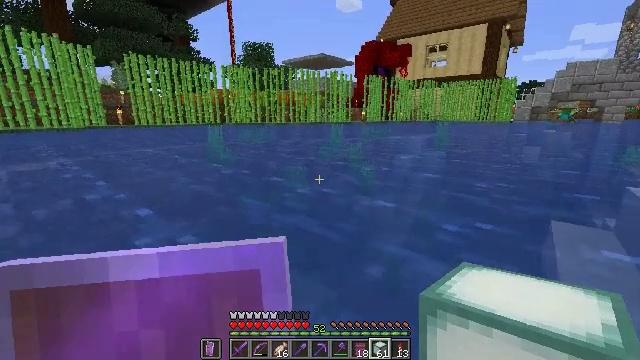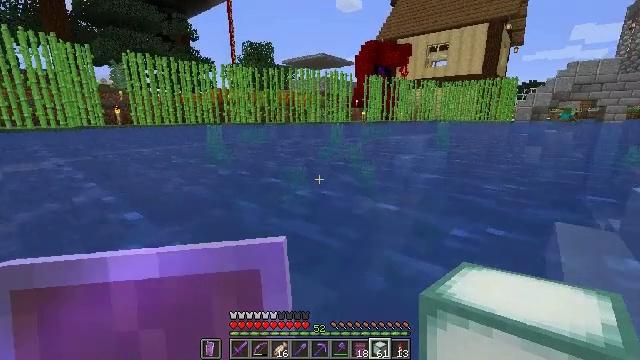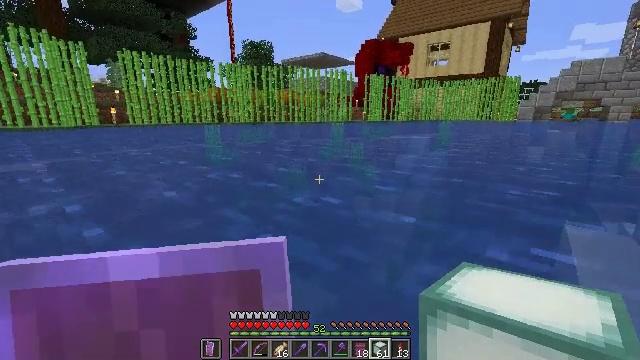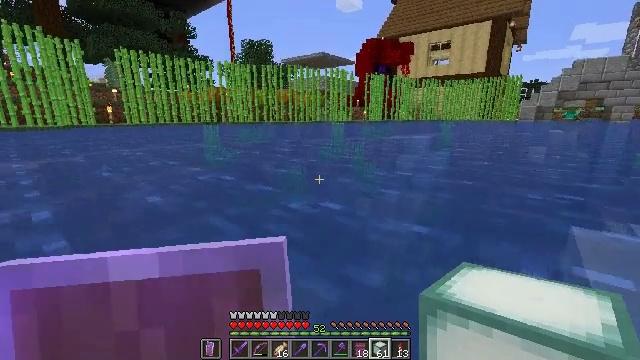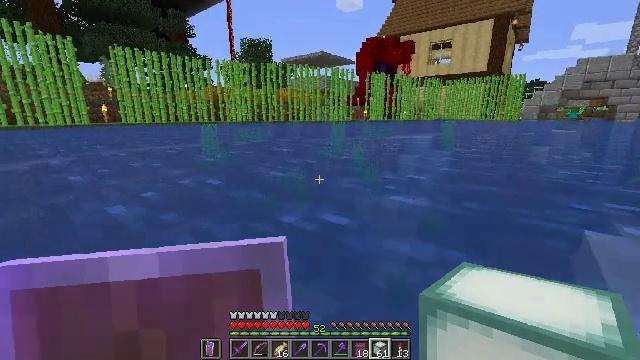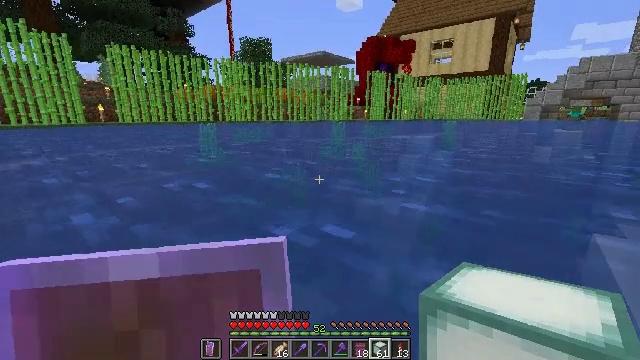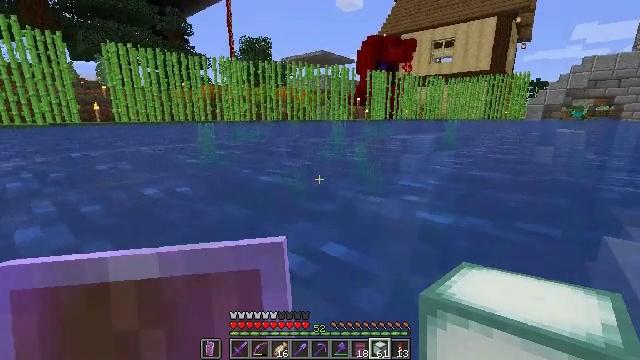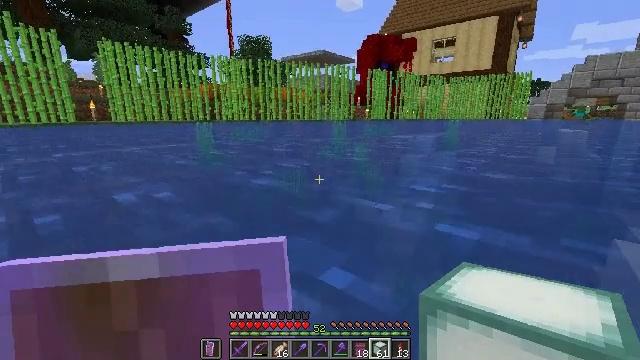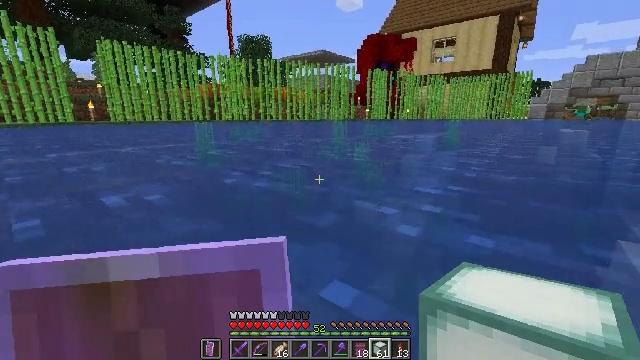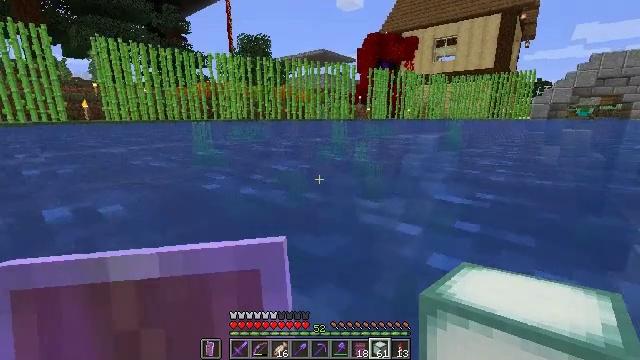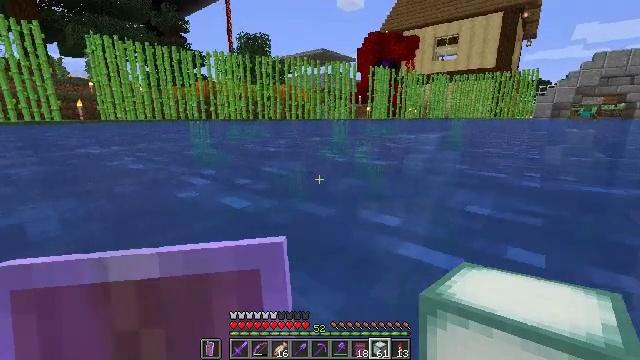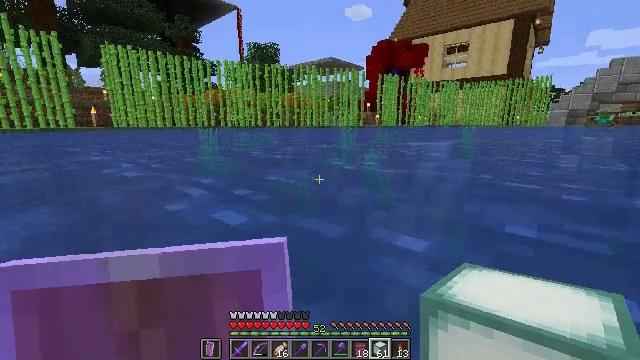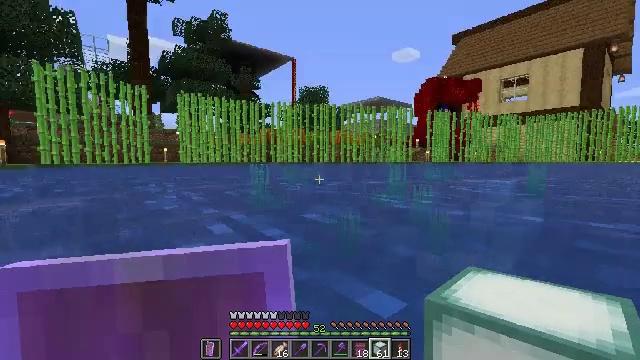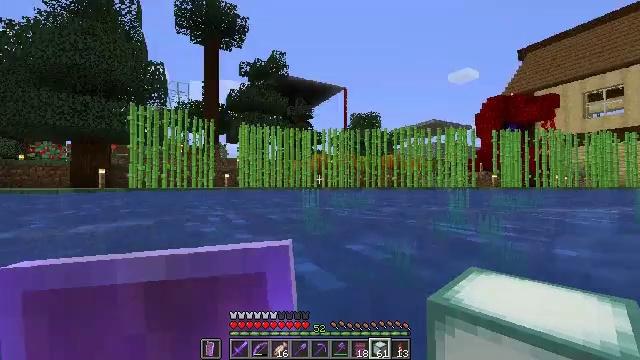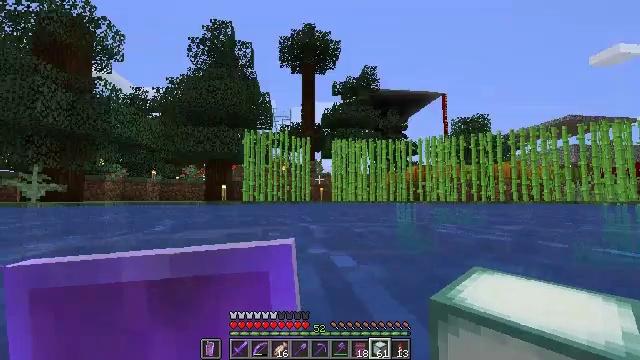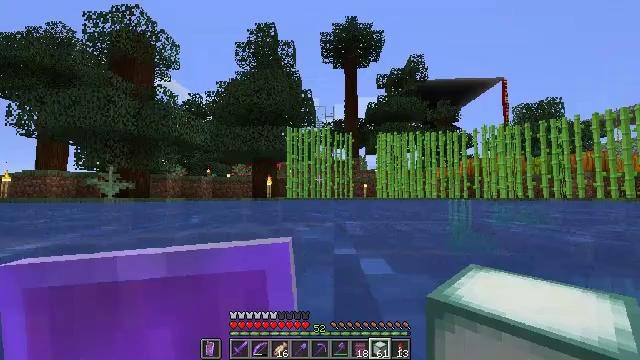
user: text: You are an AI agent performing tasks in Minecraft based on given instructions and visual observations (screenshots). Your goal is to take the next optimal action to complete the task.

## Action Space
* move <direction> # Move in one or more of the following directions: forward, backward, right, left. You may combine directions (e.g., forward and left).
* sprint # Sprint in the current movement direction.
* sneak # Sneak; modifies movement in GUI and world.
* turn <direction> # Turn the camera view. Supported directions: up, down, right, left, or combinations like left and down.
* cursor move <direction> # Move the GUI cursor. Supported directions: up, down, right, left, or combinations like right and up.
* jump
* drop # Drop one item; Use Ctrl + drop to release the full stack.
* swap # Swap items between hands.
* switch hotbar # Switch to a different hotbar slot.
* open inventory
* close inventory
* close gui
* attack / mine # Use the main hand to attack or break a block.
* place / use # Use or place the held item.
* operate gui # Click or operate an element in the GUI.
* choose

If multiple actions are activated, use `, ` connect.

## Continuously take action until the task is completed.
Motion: motion action
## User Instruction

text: Crafting a sea lantern requires the right materials.
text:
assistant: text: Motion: move forward, sprint
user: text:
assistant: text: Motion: move forward, sprint
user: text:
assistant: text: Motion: move forward, sprint
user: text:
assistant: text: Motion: move forward, sprint
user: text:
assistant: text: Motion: move forward, sprint
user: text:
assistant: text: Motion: move forward, sprint
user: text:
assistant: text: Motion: move forward, sprint
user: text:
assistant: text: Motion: move forward, sprint
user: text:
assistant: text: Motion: move forward, sprint
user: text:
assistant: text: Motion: move forward, sprint
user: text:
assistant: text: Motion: move forward, sprint, turn left and up
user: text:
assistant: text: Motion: move forward, sprint, turn left and up
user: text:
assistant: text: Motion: move forward, sprint, turn left and up
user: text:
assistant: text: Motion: move forward, sprint, turn left and up
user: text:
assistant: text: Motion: move forward, sprint, turn left
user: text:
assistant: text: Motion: move forward, sprint
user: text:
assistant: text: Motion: move forward, sprint
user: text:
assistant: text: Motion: move forward, sprint
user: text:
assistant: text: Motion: move forward, sprint
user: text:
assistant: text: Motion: move forward, sprint
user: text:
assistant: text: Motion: move forward, sprint
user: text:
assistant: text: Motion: move forward, sprint
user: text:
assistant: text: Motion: move forward, sprint
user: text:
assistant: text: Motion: move forward, sprint
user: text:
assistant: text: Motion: move forward, sprint
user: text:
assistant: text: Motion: move forward, sprint
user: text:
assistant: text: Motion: move forward, sprint
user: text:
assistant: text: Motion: move forward, sprint
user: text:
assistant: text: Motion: move forward, sprint
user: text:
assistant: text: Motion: move forward, sprint